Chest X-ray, PA view. Patient: 70 years old, sex F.
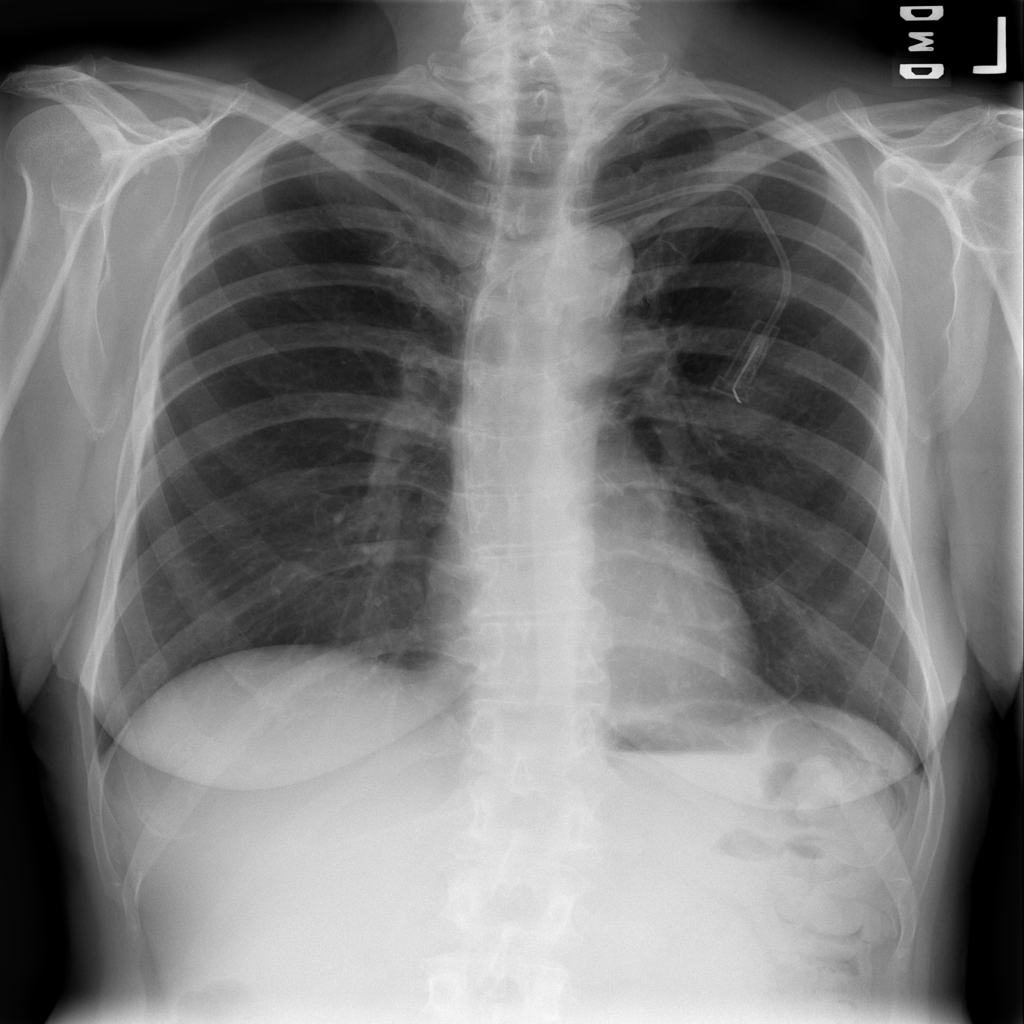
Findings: No Finding